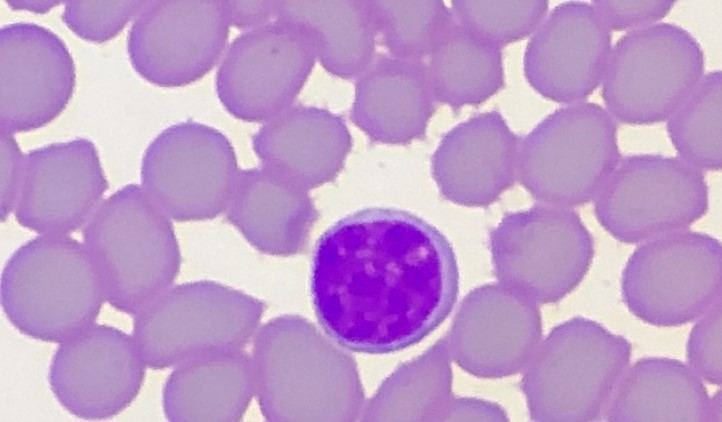
White blood cell type: Lymphocyte